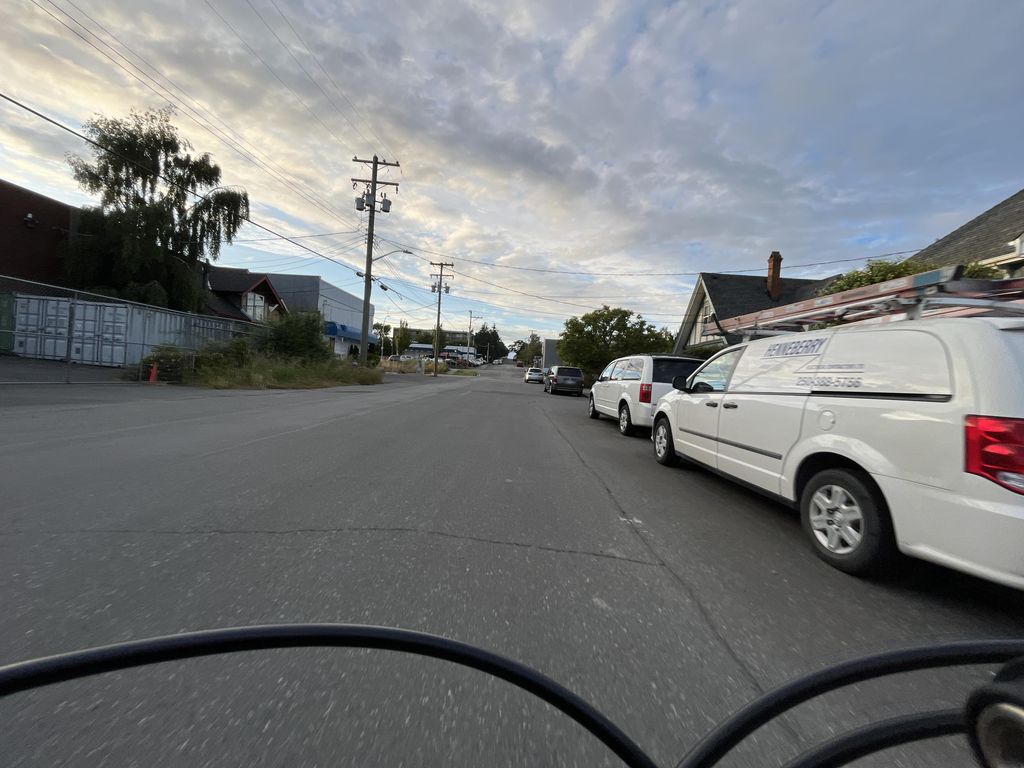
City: victoria